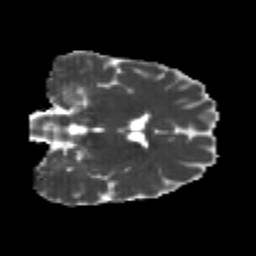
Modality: MD
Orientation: coronal
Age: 22
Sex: male
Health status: healthy
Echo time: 0.074 s